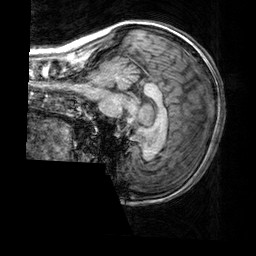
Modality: T1w
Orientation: sagittal
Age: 41
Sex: female
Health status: healthy
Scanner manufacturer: siemens
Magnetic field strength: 3 T
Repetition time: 2.3 s
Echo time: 0.00303 s